高一 · 立体几何学
已知四面体 $A B C D$ 中, $A B=C D=5, A C=B D=\sqrt{34}, A D=B C=\sqrt{41}, O$ 为其外接球球心, $A O$ 与 $A B, A C, A D$ 所成的角分别为 $\alpha, \beta, \gamma$. 有下列结论:

(1)该四面体的外接球的表面积为 $50 \pi$ (2)该四面体的体积为 10

(3) $\cos ^{2} \alpha+\cos ^{2} \beta+\cos ^{2} \gamma=1$ (4) $\angle B A C+\angle C A D+\angle D A B=180^{\circ}$其中所有正确结论的编号为:
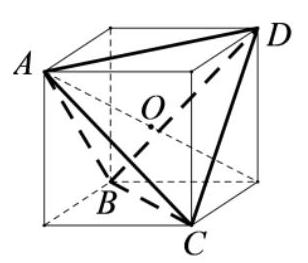
A. (1)(4)
B. (1)(2)
C. (2)(3)
D. (3)(4)
答案: A
解析: 【分析】

把四面体补成长方体，结合长方体的性质可求.

【详解】

依题意，把四面体补成长方体，如图，设长方体的长、宽、高分别为 $a, b, c$ ，则

$a^{2}+c^{2}=34, b^{2}+c^{2}=25, a^{2}+b^{2}=41$, 解得 $a=5, b=4, c=3$;

由于四面体的外接球就是长方体的外接球，所以易得该四面体的外接球的表面积为 $50 \pi$; 该四面体的体积等于长方体的体积去掉三个三棱雉的体积, 易求体积为 20 ; 四面体的外接球的球心 $O$ 是长方体体对角线的中点, 所以 $\alpha, \beta, \gamma$ 分别等同于长方体的体对角线与 $A B, A C, A D$ 所成的角, 易求 $\cos ^{2} \alpha+\cos ^{2} \beta+\cos ^{2} \gamma=2 ;$

结合选项可知选 A.

故选: A.

【点睛】

本题主要考查四面体的性质, 把四面体补成长方体, 使其位置关系或者度量关系更加清晰, 是求解这类问题的关键，侧重考查直观想象和数学运算的核心素养.